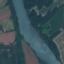
Land use / land cover: River